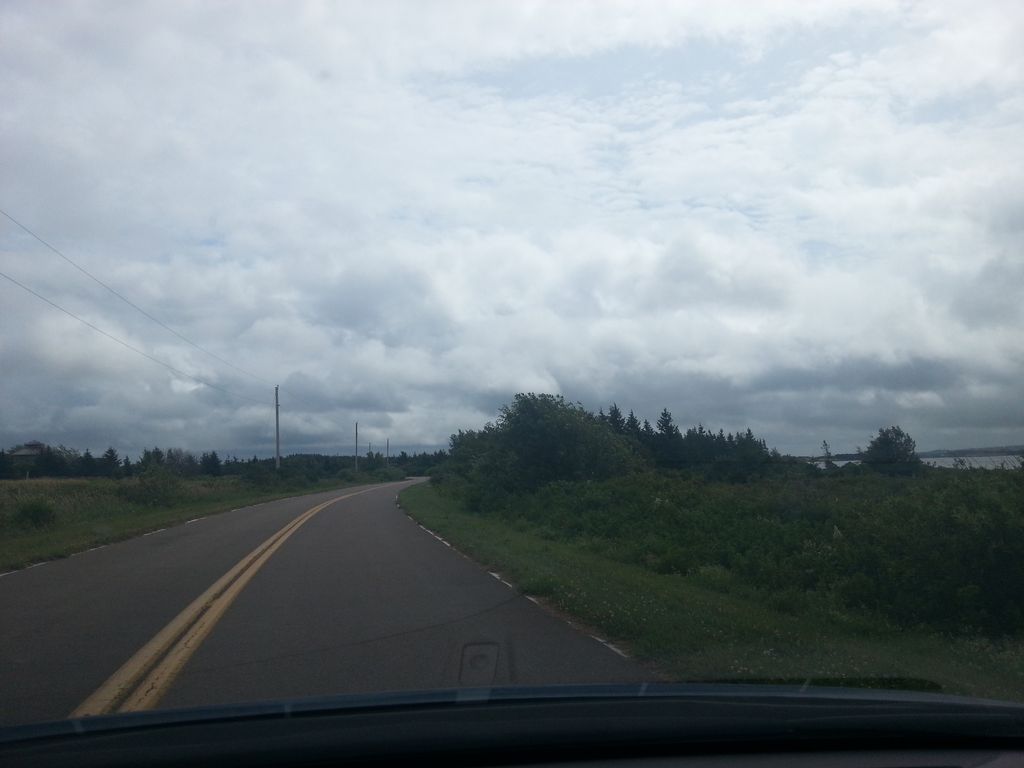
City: charlottetown